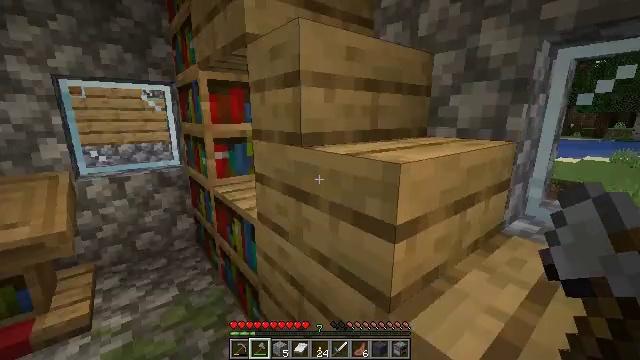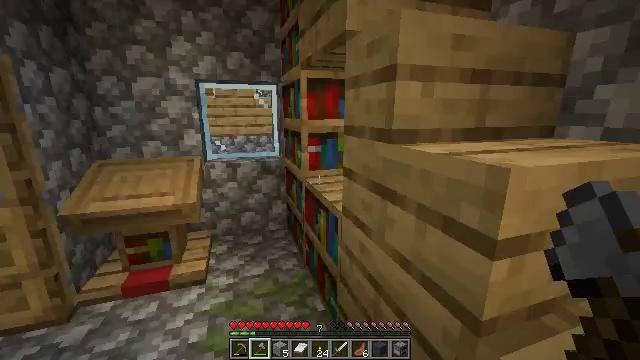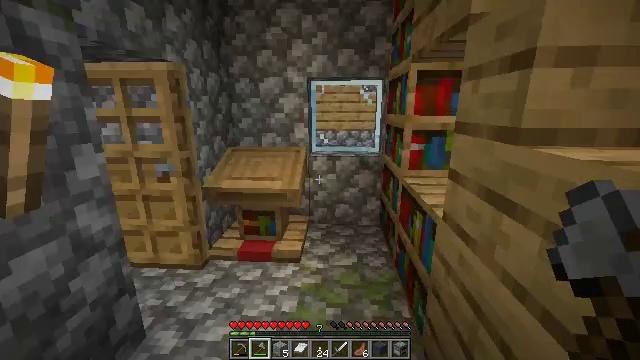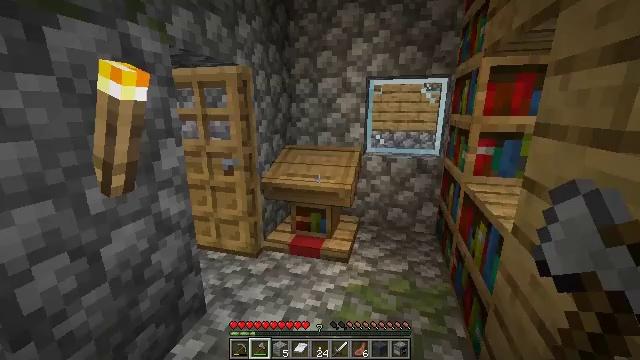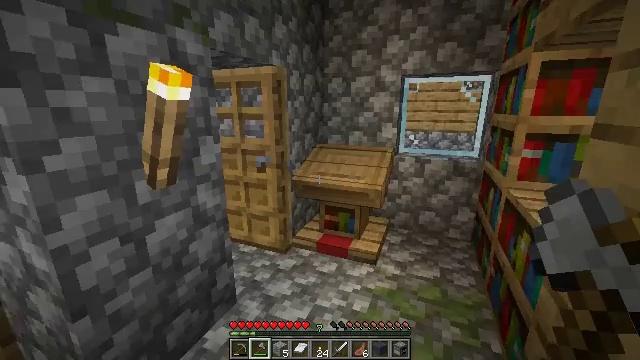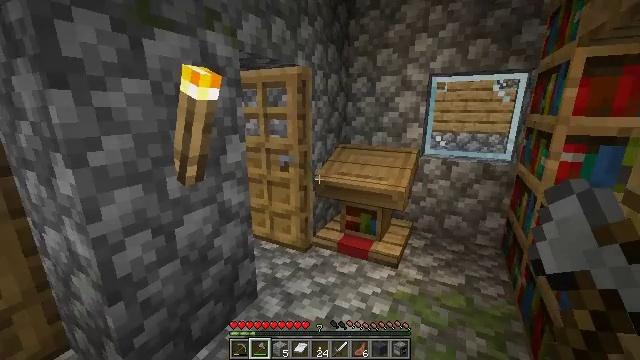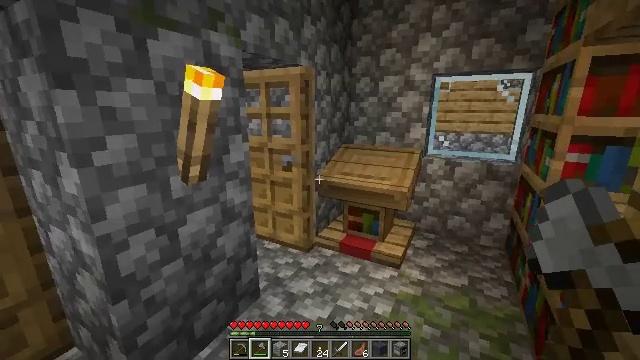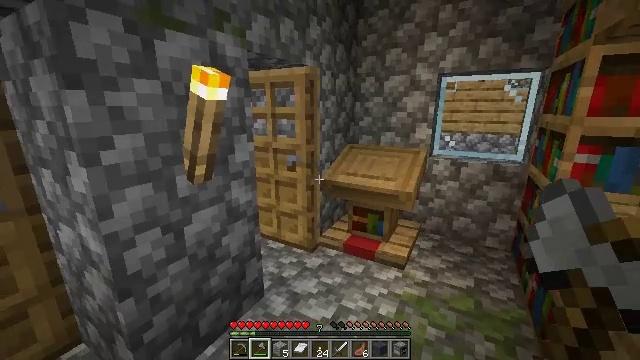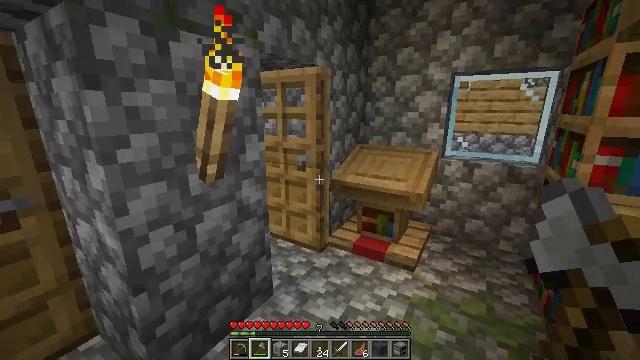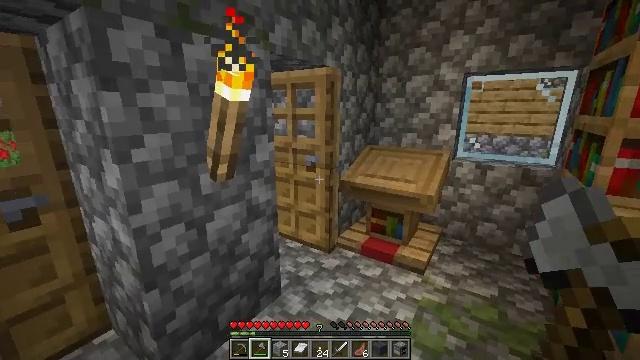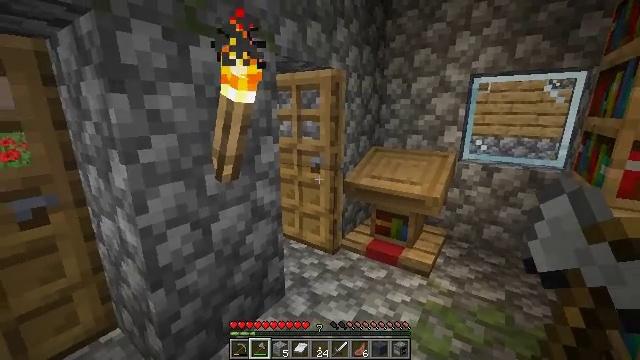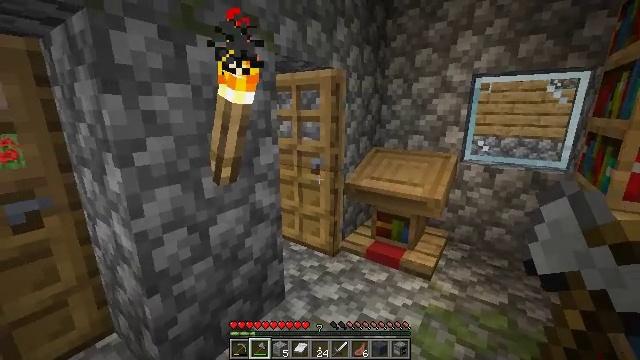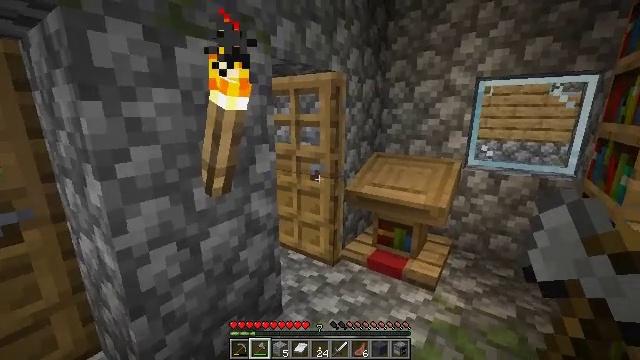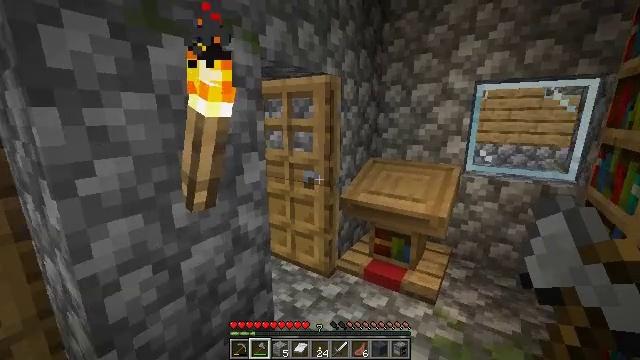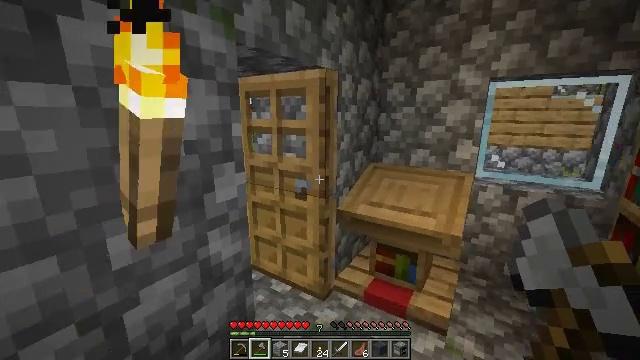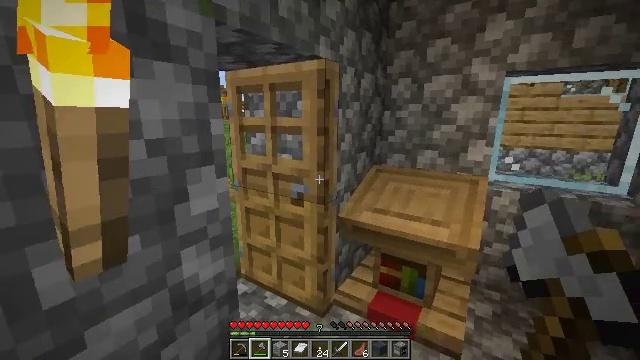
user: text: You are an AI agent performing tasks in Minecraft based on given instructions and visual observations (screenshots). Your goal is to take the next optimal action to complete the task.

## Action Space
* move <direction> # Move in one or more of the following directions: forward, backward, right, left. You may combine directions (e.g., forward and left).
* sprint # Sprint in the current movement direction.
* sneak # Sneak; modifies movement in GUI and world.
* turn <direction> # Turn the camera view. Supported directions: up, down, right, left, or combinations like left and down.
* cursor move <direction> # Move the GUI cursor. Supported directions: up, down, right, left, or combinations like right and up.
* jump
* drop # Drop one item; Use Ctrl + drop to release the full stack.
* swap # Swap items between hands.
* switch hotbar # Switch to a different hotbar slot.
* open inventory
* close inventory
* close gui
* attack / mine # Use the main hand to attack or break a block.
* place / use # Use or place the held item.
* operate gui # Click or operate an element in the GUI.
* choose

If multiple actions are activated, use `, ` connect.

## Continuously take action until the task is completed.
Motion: motion action
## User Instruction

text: Dig up clay found underwater.
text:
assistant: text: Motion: turn left
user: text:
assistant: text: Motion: turn left
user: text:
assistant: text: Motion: turn left
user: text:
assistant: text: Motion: turn left
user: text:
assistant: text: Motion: turn left
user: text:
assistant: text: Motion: no_op
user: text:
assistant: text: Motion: turn left
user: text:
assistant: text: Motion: turn left
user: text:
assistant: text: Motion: turn left
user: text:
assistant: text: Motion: turn left
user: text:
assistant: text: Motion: move forward
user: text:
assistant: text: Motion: move forward
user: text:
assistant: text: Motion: move forward, turn right
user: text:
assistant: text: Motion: move forward
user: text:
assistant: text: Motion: move forward
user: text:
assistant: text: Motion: no_op
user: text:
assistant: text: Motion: no_op
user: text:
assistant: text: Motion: turn left
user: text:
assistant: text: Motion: turn left
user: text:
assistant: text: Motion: turn left
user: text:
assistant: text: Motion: no_op
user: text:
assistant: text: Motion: use / place
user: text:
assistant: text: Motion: use / place
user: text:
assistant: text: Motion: no_op
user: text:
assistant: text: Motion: no_op
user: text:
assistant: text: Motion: no_op
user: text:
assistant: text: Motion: no_op
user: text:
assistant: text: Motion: no_op
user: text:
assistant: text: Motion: no_op
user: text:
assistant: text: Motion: turn right